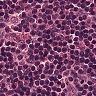
Metastatic tissue present: no